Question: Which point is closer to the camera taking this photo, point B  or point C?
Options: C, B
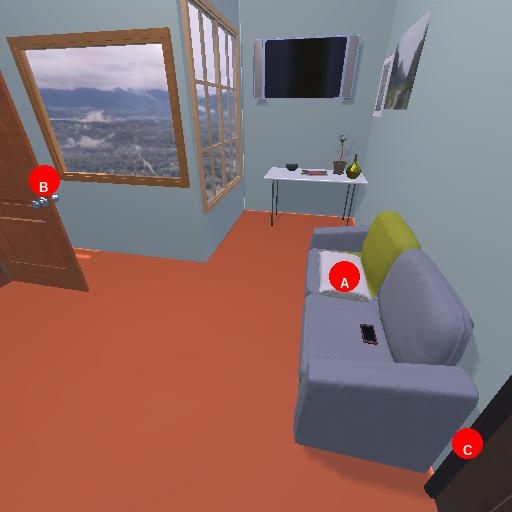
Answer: C